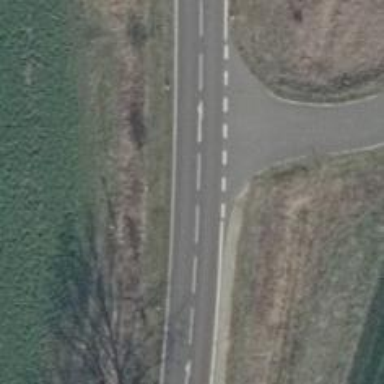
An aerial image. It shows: Secondary road with asphalt surface.